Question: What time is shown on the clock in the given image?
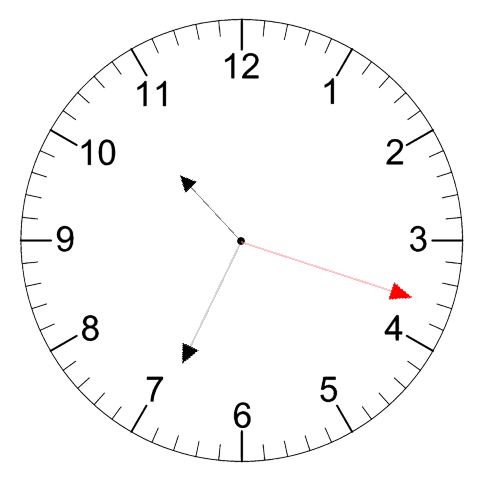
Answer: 10:34:18